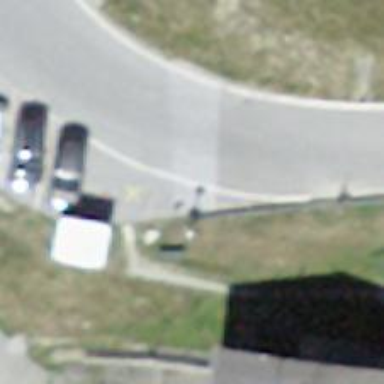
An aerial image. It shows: Bus stop with platform for public transport.